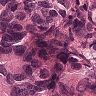
Metastatic tissue present: yes